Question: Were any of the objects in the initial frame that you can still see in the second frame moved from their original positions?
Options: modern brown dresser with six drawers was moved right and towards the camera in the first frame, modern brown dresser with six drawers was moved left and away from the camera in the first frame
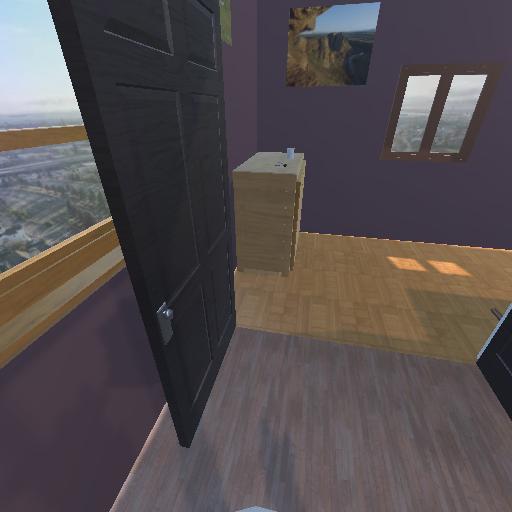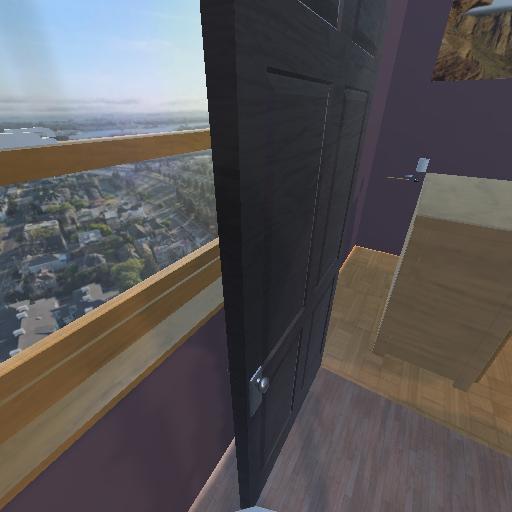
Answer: modern brown dresser with six drawers was moved right and towards the camera in the first frame